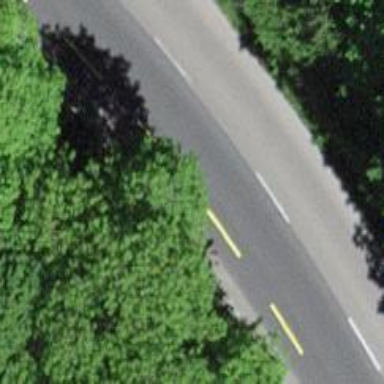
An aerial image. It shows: Secondary road with lane designated for cycling on the left side. The road surface is asphalt.